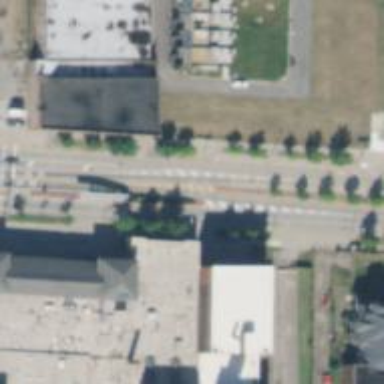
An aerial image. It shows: Busway road.